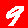
Digit: 9